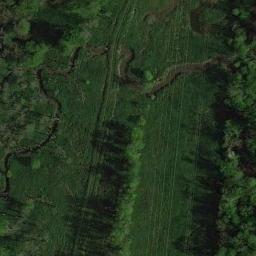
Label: meadow